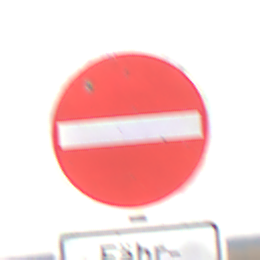
Verkehrszeichen: VerbotDerEinfahrt
Zusatzzeichen unten: SonstigeFahrzeugePersonengruppenFrei4
Umgebung: Outdoor, Nature
Tageszeit: MorningAfternoon
Wetter: Overcast
Licht: Natural
Jahreszeit: NotSpecified
Kontrast: LowContrast